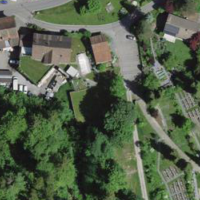
EUNIS habitat code: 55
Species observed at this site:
Aruncus dioicus